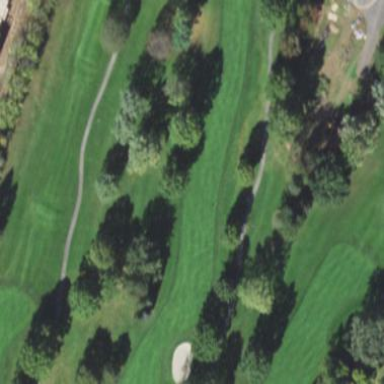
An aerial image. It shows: Scenic golf fairway.